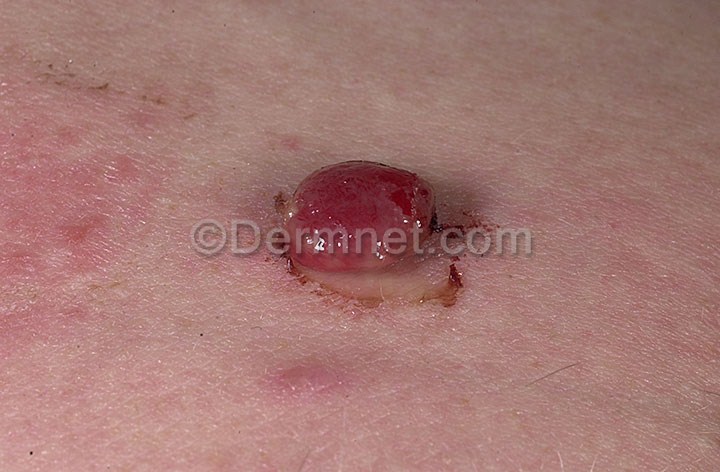
Disease: Vascular Tumors